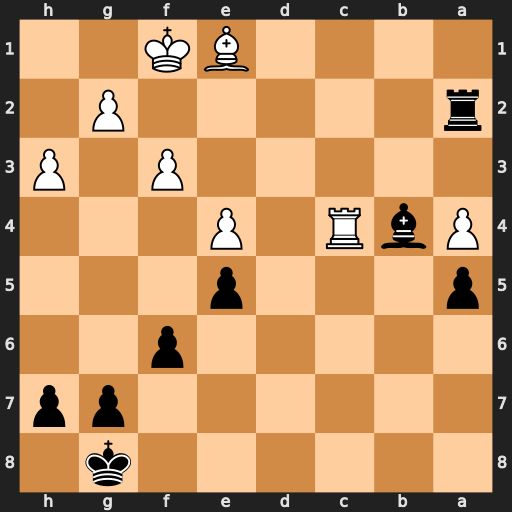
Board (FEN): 6k1/6pp/5p2/p3p3/PbR1P3/5P1P/r5P1/4BK2
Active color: b
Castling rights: -
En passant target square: -
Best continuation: Ra1